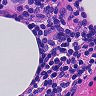
Metastatic tissue present: no